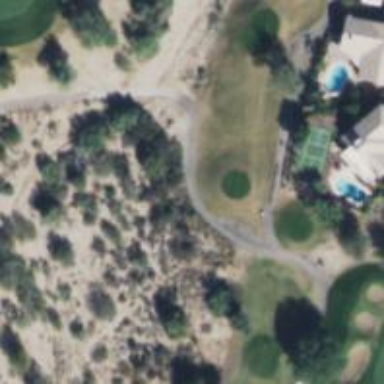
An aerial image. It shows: Golf tee.